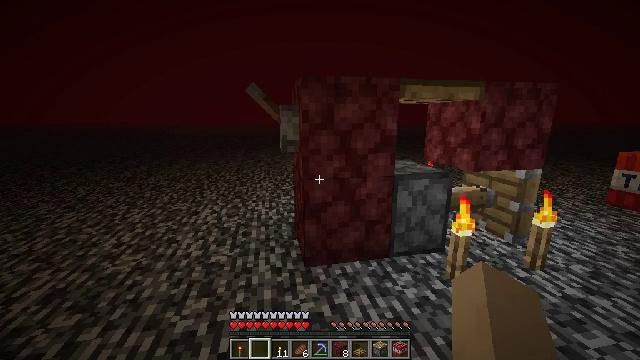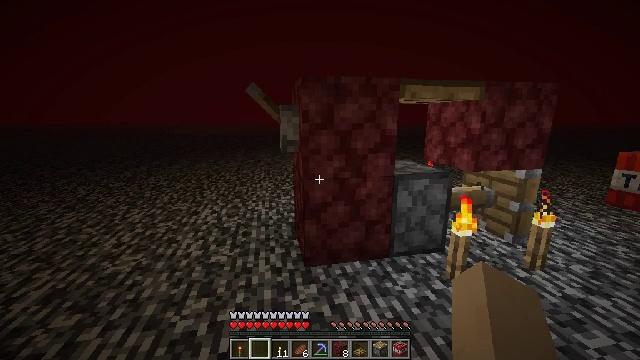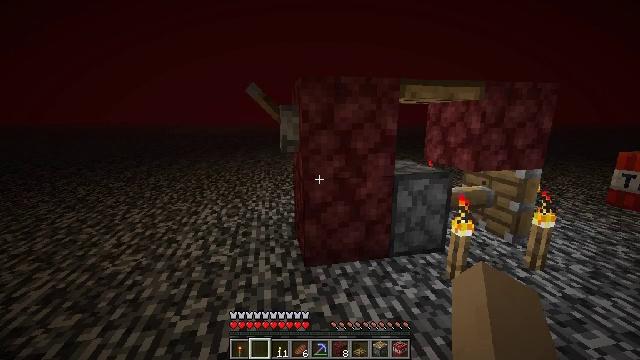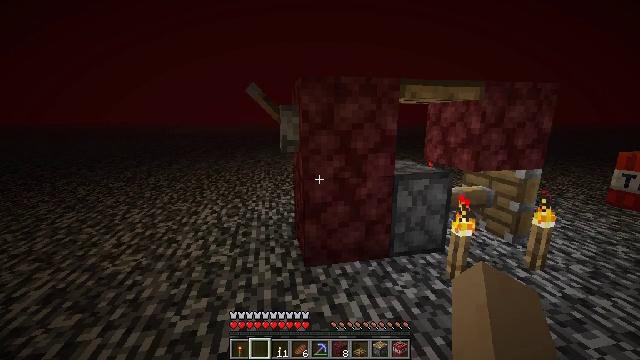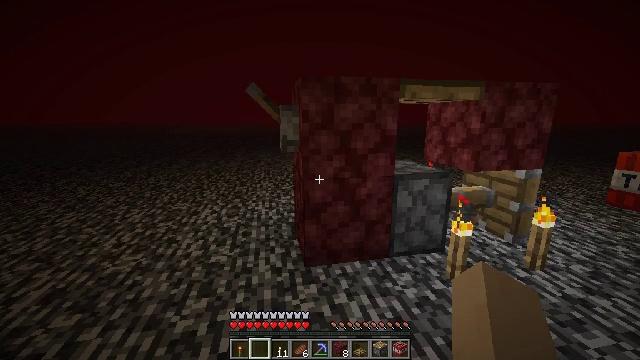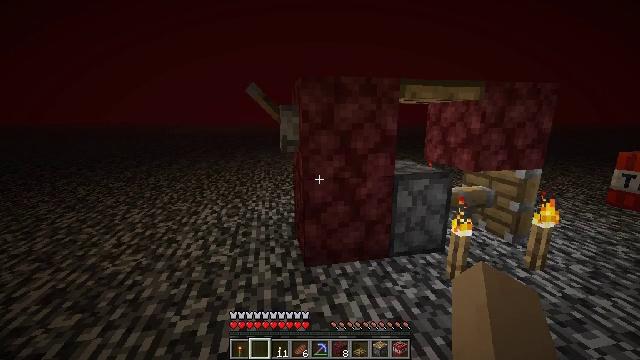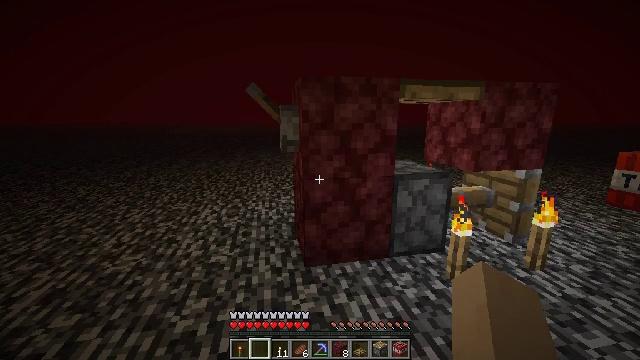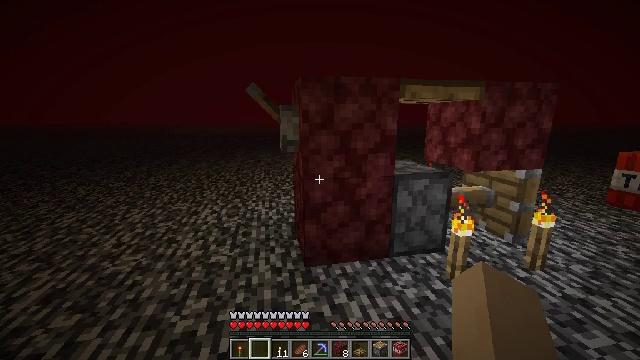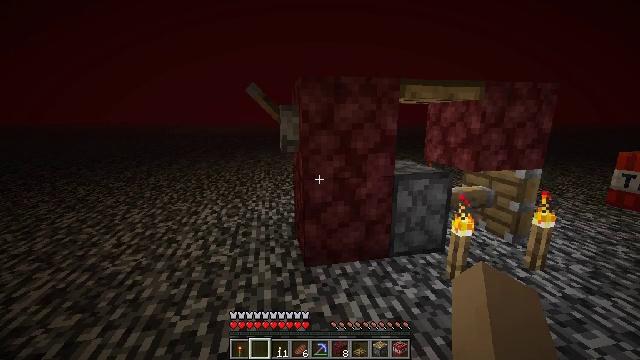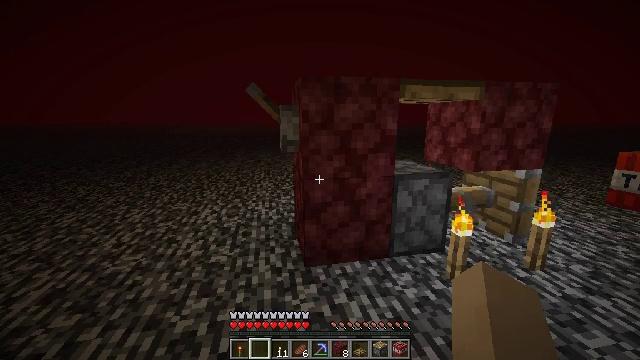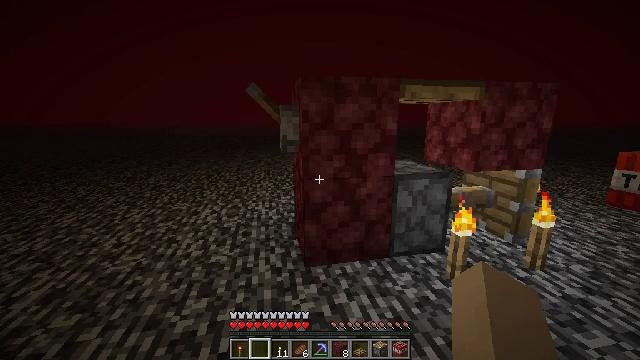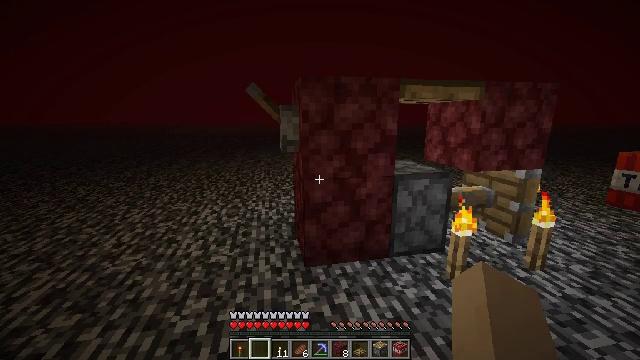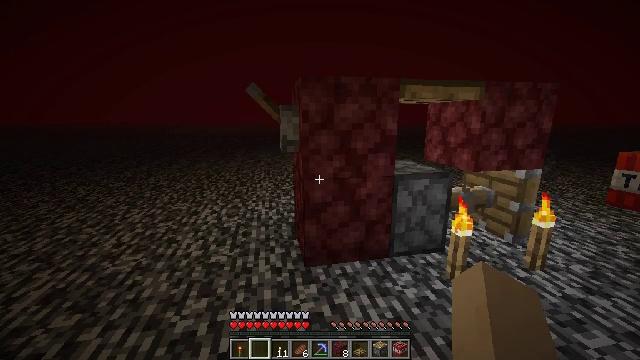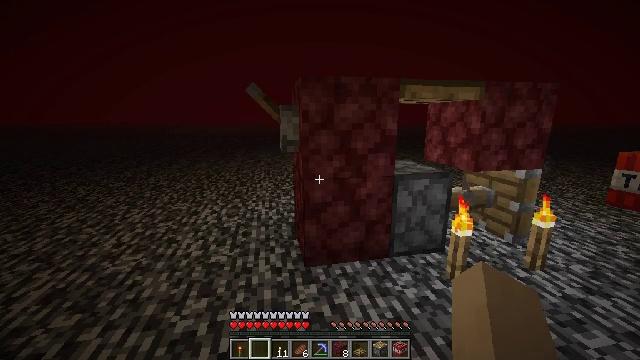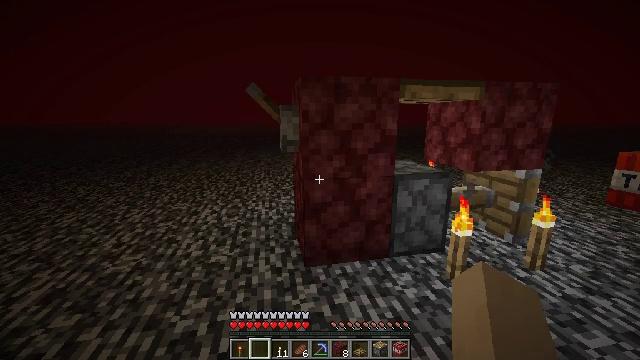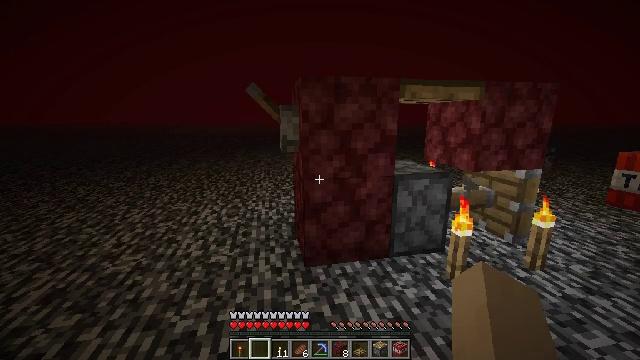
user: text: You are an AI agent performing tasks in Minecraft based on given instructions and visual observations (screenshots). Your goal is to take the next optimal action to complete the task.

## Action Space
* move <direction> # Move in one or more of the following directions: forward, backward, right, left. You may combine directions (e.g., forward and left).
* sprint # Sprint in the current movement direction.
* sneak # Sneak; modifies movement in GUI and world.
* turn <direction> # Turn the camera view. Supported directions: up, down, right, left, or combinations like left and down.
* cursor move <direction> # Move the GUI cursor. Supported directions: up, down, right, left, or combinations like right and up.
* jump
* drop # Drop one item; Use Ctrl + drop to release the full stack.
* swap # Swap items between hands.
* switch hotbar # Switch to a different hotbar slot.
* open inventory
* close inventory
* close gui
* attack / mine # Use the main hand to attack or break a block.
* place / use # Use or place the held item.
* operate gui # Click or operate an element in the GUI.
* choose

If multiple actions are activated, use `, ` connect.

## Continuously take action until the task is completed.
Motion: motion action
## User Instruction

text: Gather the lever into your inventory.
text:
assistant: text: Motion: no_op
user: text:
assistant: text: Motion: no_op
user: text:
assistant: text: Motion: no_op
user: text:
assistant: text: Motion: no_op
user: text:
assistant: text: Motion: no_op
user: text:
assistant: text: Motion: no_op
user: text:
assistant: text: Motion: no_op
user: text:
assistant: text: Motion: no_op
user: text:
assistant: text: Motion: no_op
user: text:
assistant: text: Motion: no_op
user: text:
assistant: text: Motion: no_op
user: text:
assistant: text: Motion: no_op
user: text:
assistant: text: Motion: no_op
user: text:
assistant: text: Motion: no_op
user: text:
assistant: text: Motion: no_op
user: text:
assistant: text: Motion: no_op
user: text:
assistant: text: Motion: no_op
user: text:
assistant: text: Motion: no_op
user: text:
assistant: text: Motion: no_op
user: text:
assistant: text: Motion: no_op
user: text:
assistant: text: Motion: no_op
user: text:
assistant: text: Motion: no_op
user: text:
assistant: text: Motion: no_op
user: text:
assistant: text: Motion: no_op
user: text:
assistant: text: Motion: no_op
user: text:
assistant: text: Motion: no_op
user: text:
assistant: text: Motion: no_op
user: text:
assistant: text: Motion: no_op
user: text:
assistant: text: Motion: no_op
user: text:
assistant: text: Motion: no_op